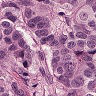
Metastatic tissue present: yes